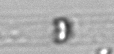
Label: Dactyliosolen_blavyanus